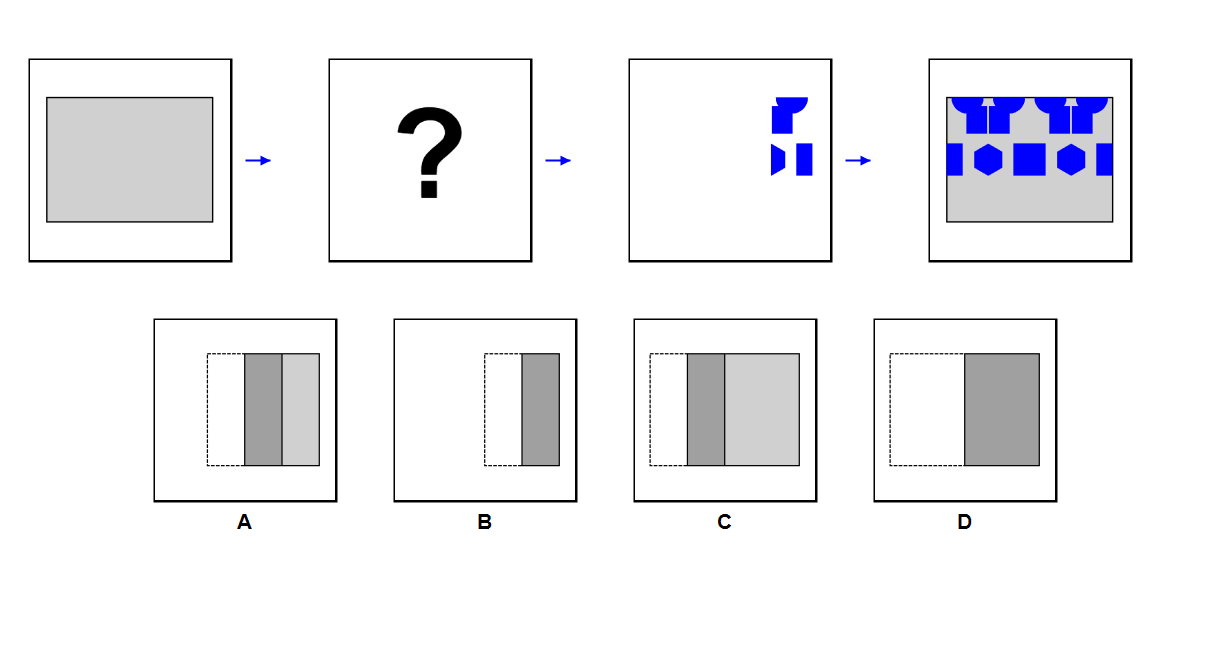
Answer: D